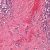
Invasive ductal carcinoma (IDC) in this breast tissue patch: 1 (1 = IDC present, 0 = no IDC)